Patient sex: F
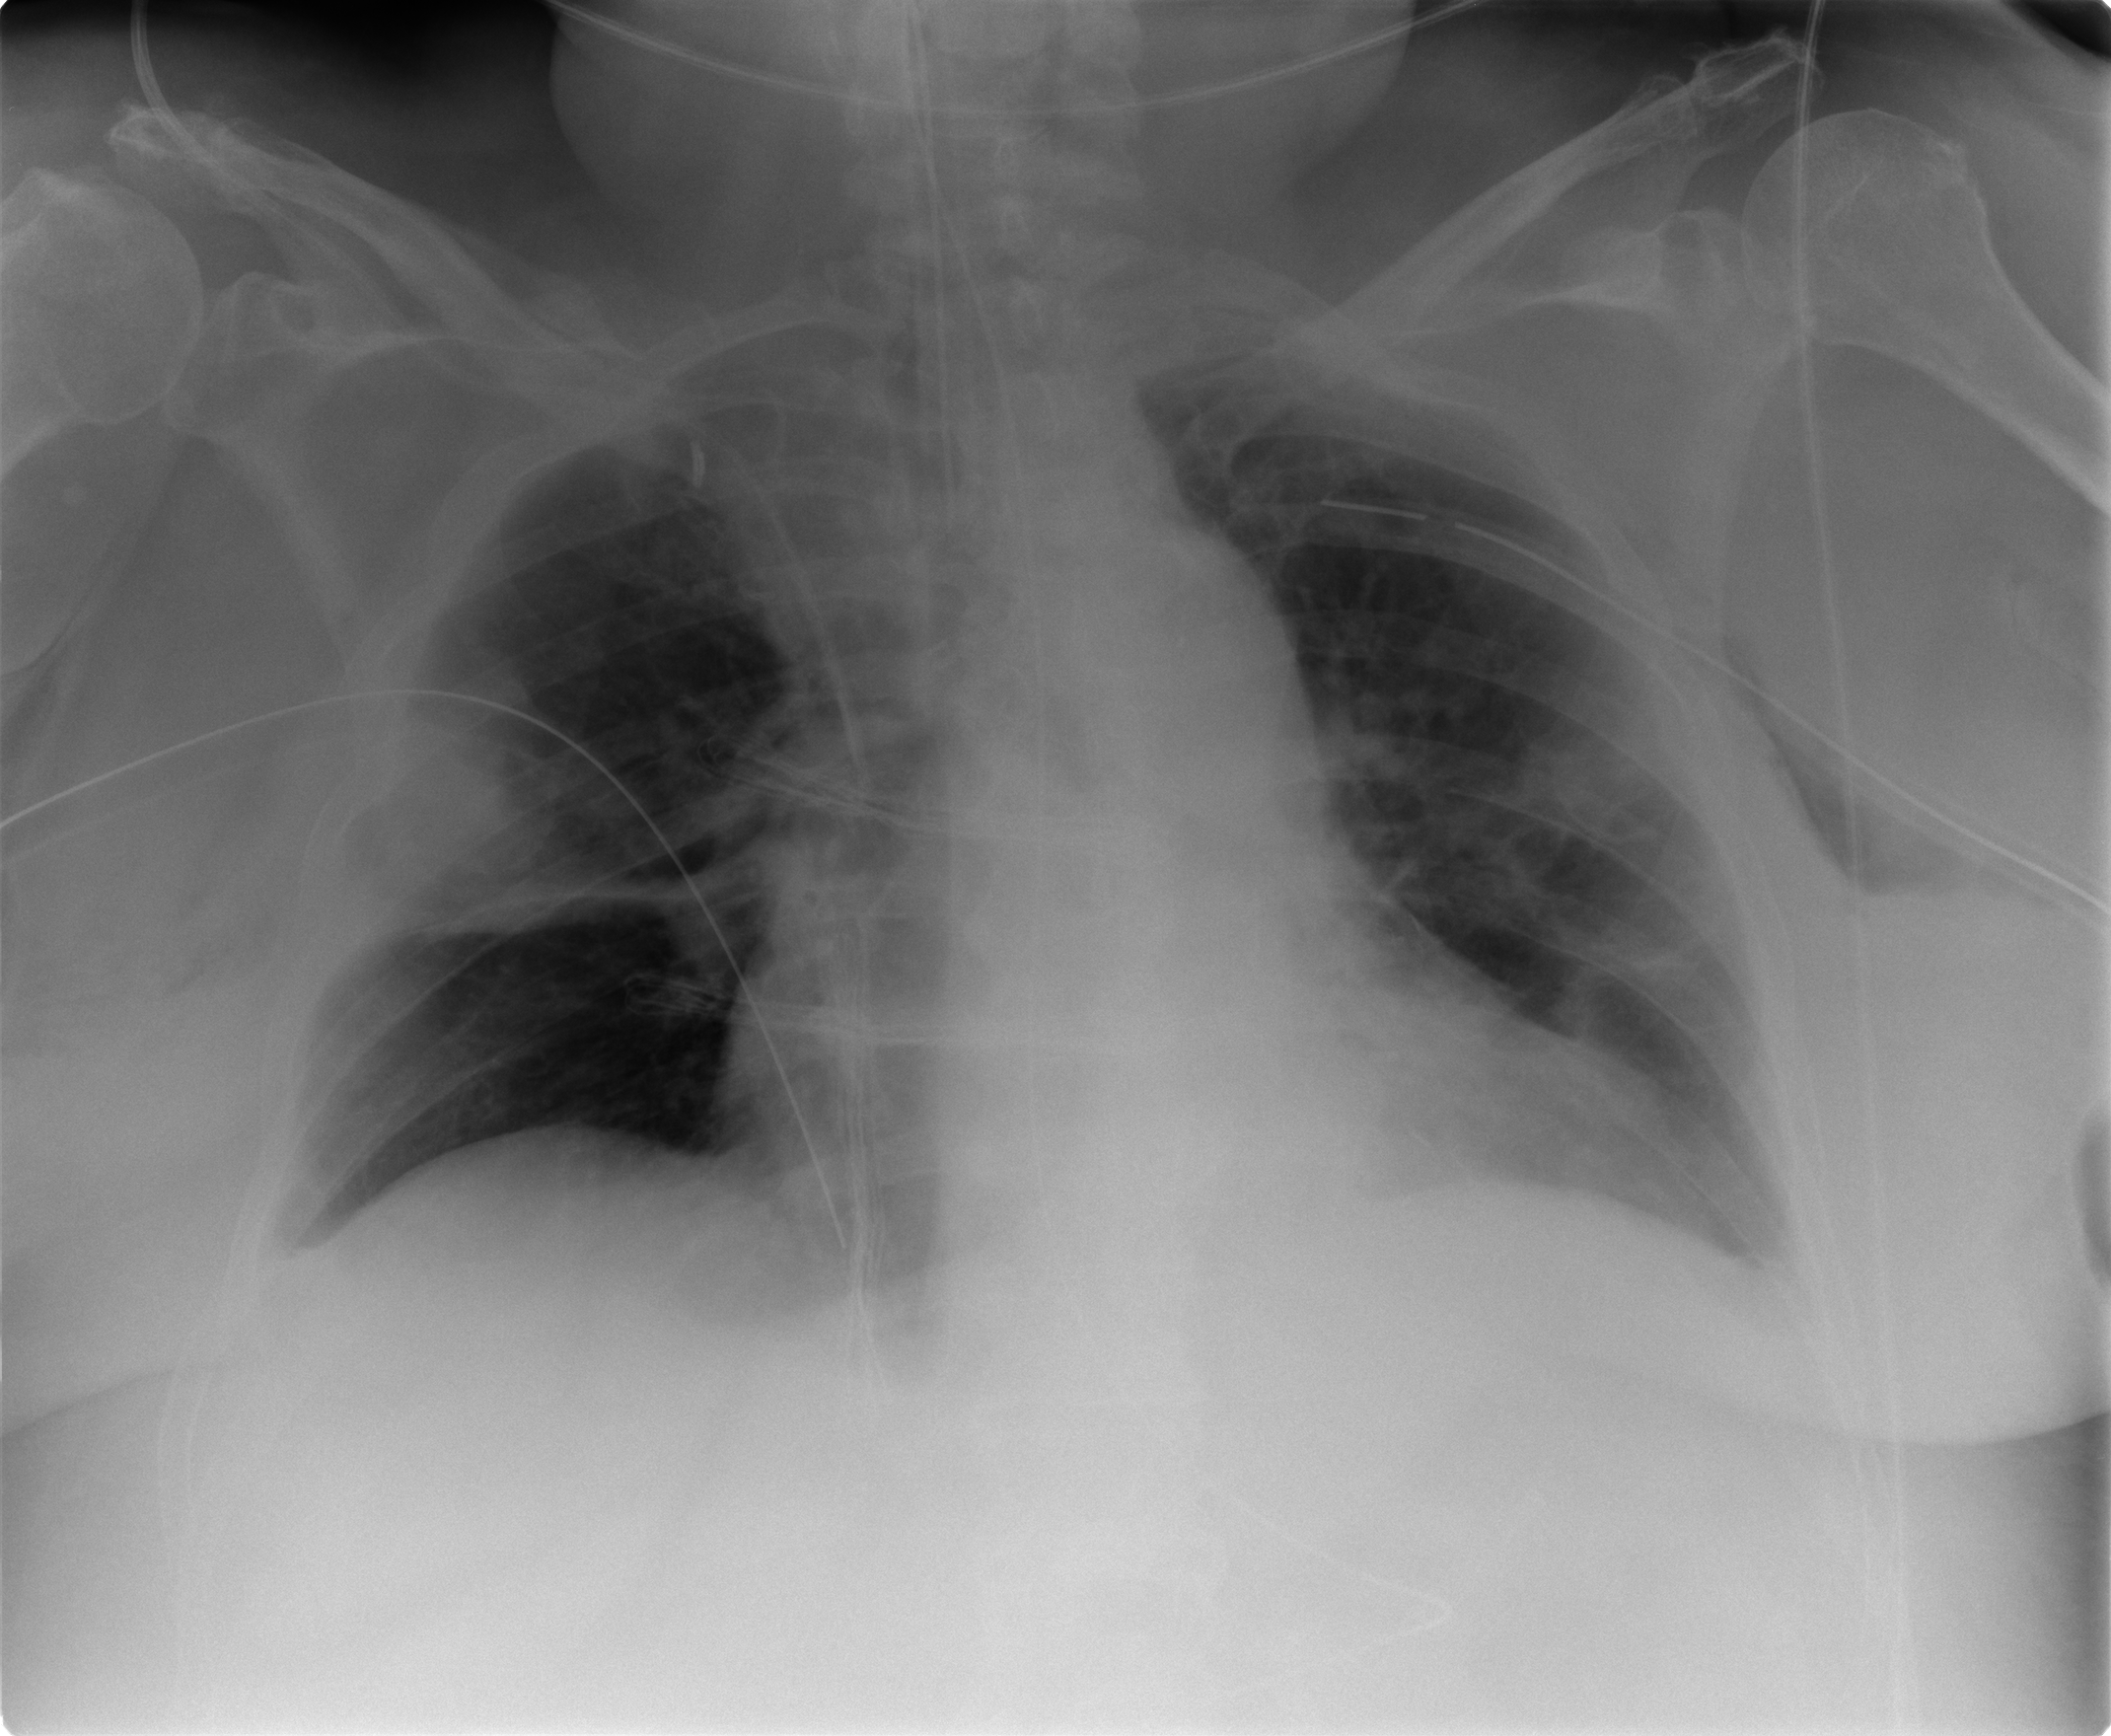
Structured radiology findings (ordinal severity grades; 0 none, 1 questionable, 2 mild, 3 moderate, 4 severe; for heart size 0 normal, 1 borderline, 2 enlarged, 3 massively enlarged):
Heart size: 2
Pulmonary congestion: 2
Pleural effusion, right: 2
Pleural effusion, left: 2
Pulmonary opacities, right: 2
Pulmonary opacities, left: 0
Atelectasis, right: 2
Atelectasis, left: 2